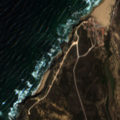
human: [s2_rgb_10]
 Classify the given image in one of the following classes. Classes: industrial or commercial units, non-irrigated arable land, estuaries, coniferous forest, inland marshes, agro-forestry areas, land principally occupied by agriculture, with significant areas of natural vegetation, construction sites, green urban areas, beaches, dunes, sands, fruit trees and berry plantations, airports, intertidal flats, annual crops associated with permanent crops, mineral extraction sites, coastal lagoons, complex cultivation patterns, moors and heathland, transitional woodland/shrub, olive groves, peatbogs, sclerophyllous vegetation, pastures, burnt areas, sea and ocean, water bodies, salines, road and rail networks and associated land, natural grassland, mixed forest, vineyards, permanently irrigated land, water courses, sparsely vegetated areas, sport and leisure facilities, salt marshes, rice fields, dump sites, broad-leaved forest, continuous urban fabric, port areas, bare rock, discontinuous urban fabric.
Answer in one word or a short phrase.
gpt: permanently irrigated land, sclerophyllous vegetation, beaches, dunes, sands, sea and ocean